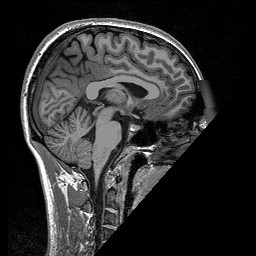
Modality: T1w
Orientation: sagittal